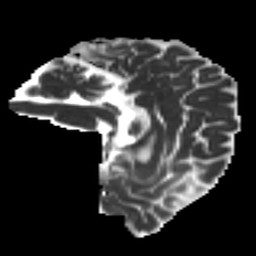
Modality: MD
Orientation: sagittal
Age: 49
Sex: male
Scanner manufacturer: ge
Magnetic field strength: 3 T
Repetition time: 7.8 s
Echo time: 0.0607 s